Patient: sex M, age 48
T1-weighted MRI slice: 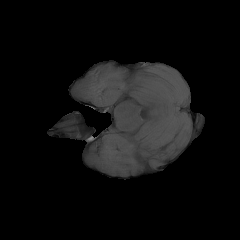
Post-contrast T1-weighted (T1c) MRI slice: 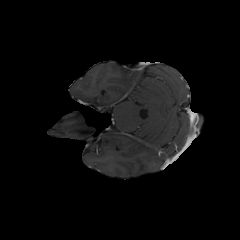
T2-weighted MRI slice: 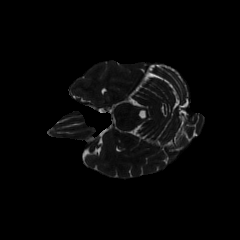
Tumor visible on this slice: no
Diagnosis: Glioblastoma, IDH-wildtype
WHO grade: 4